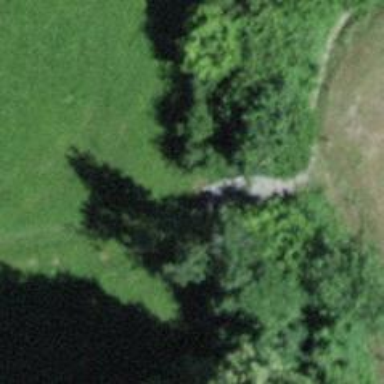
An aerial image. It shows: Path leading to bridge.